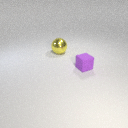
large yellow metal sphere behind small purple rubber cube